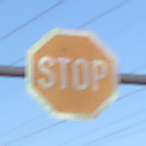
Verkehrszeichen: Stop
Umgebung: Outdoor, Nature
Tageszeit: Dawn
Wetter: Clear
Licht: Natural
Jahreszeit: NotSpecified
Kontrast: LowContrast